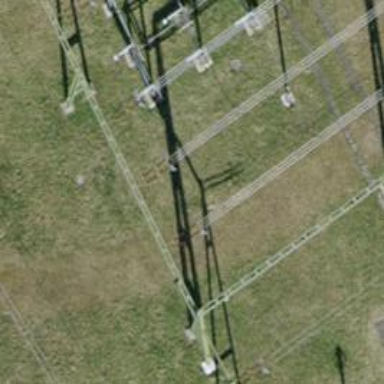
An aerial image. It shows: Insulator used in power systems.